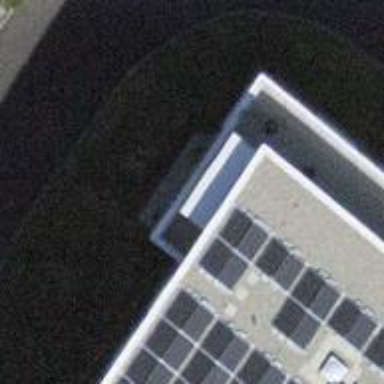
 consisting of solar photovoltaic panels."